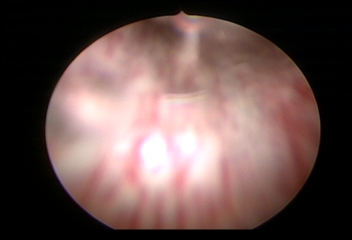
Modality: WLC
Class: Normal mucosa
Bladder cancer association: No